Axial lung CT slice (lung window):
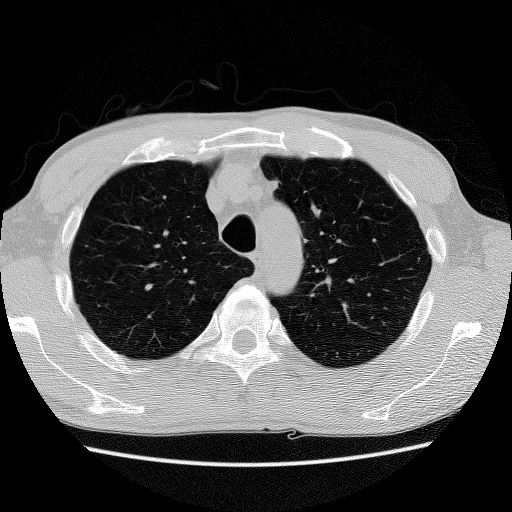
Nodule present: no